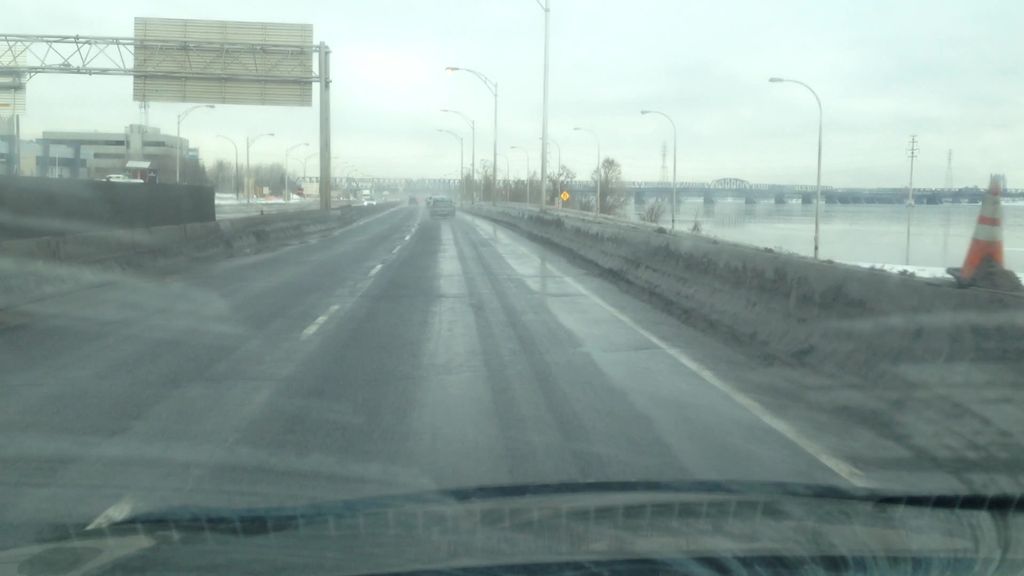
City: montreal